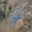
Label: 4